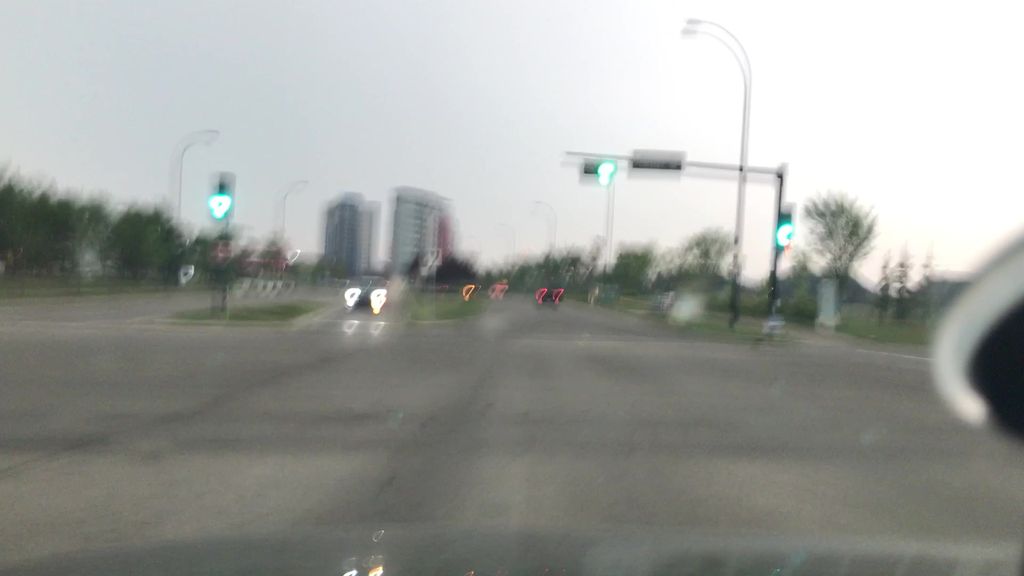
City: edmonton